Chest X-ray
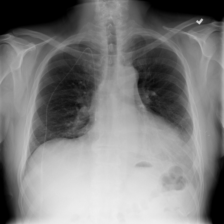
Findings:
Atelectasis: negative
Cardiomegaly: negative
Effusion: negative
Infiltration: negative
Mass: negative
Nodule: negative
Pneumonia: negative
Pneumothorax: negative
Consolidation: negative
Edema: negative
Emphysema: negative
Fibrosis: negative
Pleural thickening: negative
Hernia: negative